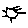
Label: sun